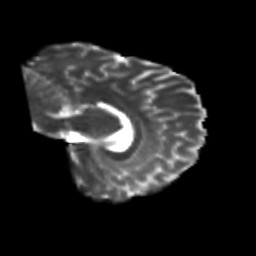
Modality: T2w
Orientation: sagittal
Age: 22
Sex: male
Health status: healthy
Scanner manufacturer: siemens
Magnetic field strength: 3 T
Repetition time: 10.8 s
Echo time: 0.082 s